Aerial crown-view tile of a tropical tree (Barro Colorado Island, Panama), acquired 20240611:
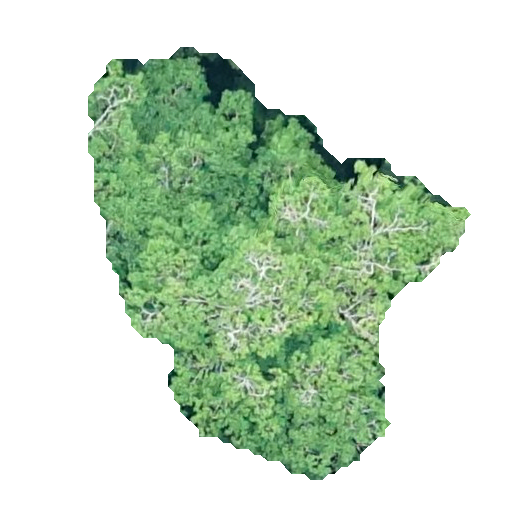
Species: Hura crepitans
GBIF accepted scientific name: Hura crepitans
Crown area: 153.434 m²